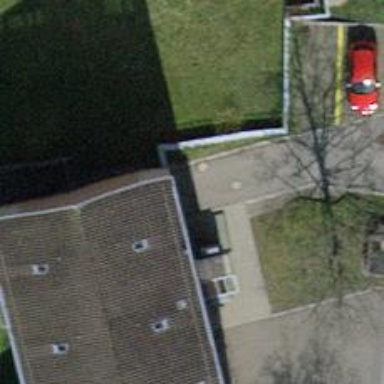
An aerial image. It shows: Parking entrance.